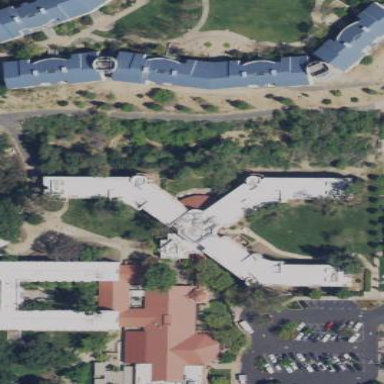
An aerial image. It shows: Dormitory building.